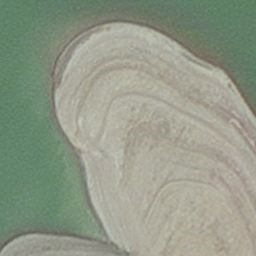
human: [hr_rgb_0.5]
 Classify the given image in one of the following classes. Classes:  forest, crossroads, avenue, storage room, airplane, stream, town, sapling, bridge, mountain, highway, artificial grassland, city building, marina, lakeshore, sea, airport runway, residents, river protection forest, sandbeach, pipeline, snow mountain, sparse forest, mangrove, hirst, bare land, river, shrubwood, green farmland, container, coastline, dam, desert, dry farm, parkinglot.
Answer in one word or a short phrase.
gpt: hirst